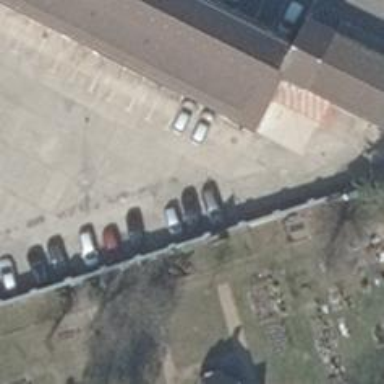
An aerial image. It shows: Parking aisle designated as service road.